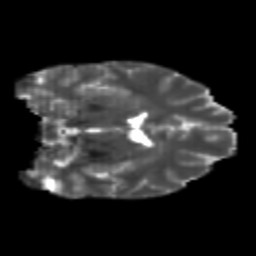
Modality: T2w
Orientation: coronal
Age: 24
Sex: male
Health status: healthy
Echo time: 0.074 s